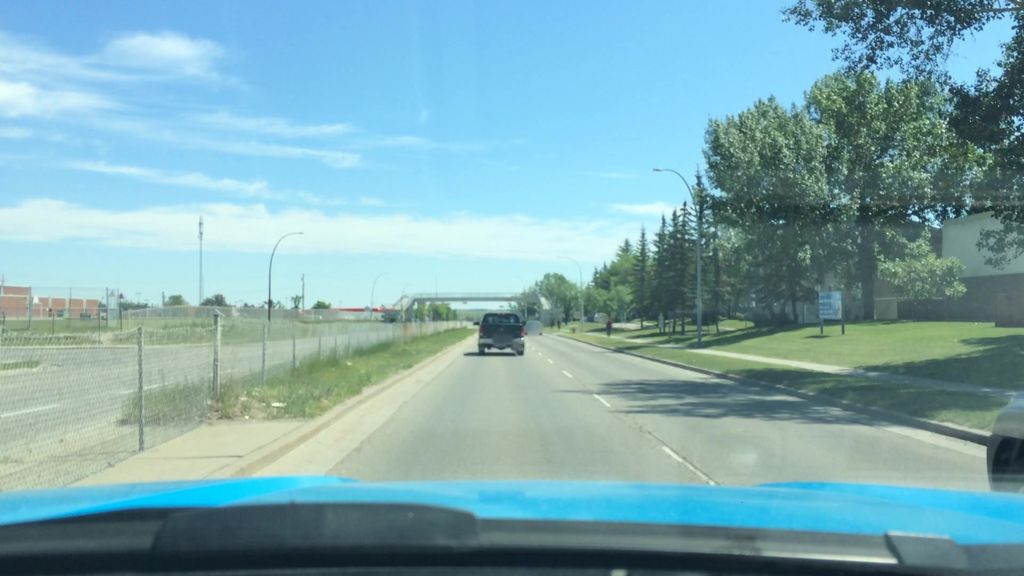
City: calgary